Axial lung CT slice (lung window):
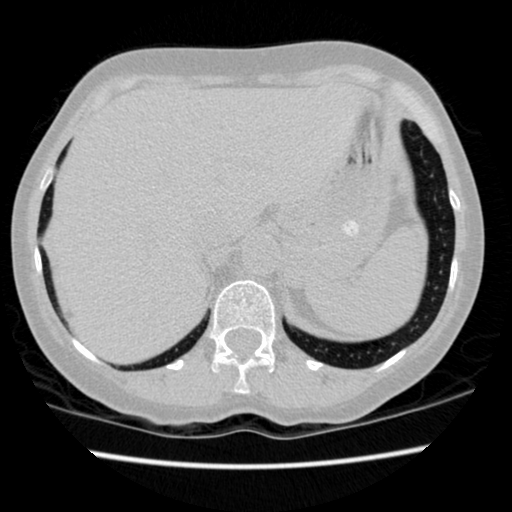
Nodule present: no